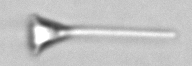
Label: Asterionellopsis_glacialis